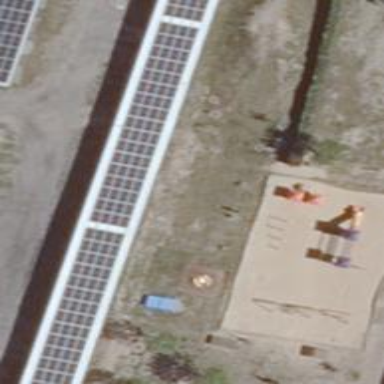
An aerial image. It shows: Set of garages with small solar photovoltaic panel generator installed.